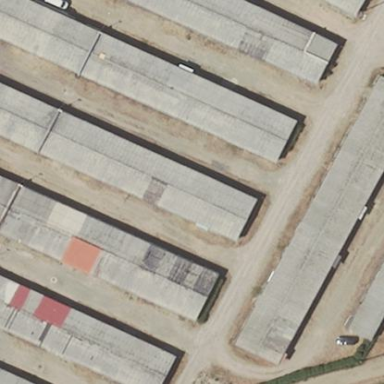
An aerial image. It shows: Group of garages.